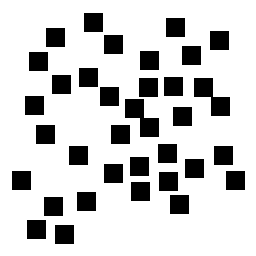
Squares: 36
Triangles: 0
Stars: 0
Total shapes: 36